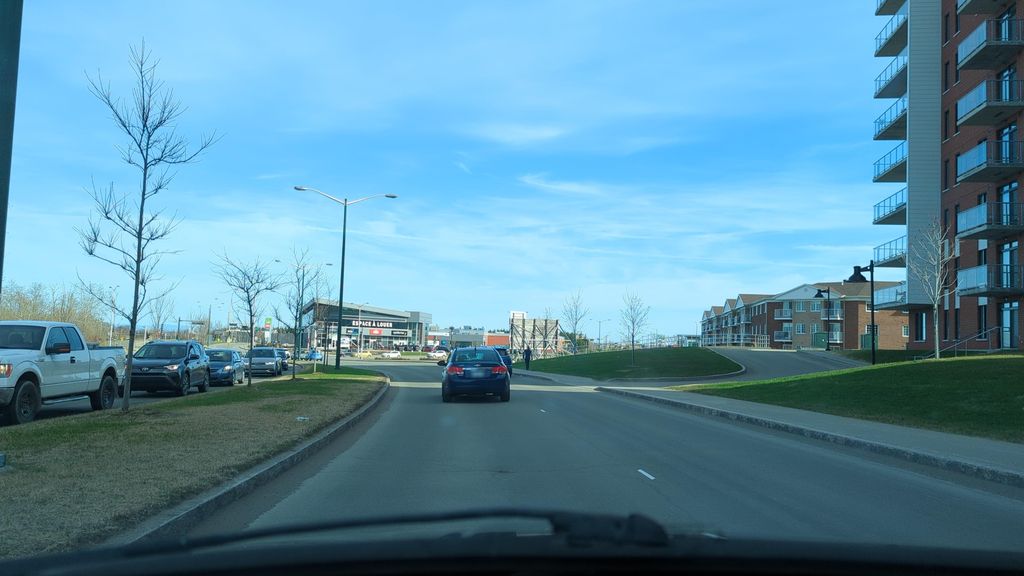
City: quebec_city